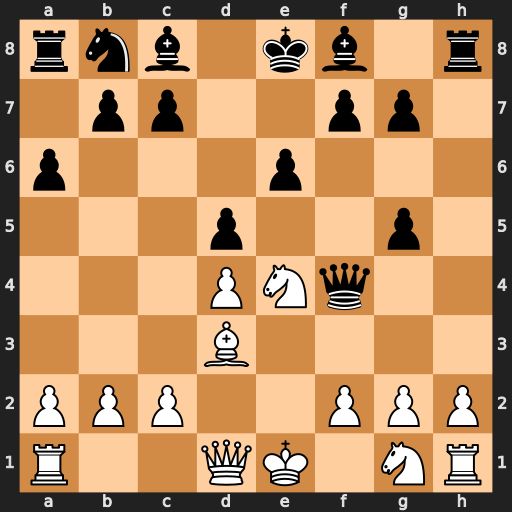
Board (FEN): rnb1kb1r/1pp2pp1/p3p3/3p2p1/3PNq2/3B4/PPP2PPP/R2QK1NR
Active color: w
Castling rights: KQkq
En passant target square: -
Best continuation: g3 Qf5 Nd6+ Bxd6 Bxf5